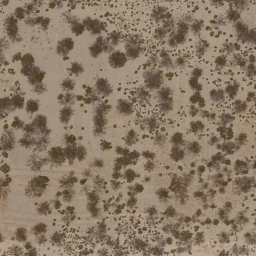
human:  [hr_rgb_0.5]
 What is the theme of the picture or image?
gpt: chaparral